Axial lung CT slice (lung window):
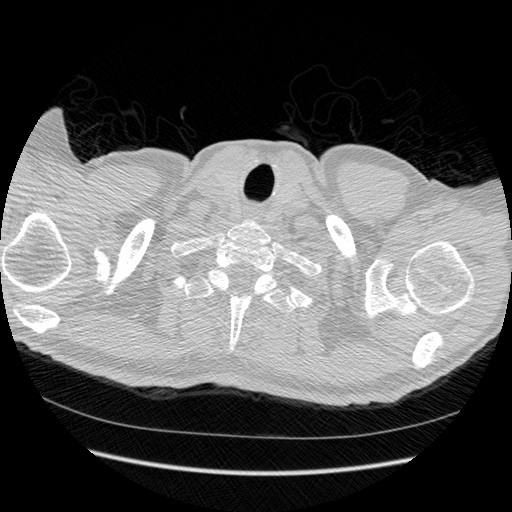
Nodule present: no